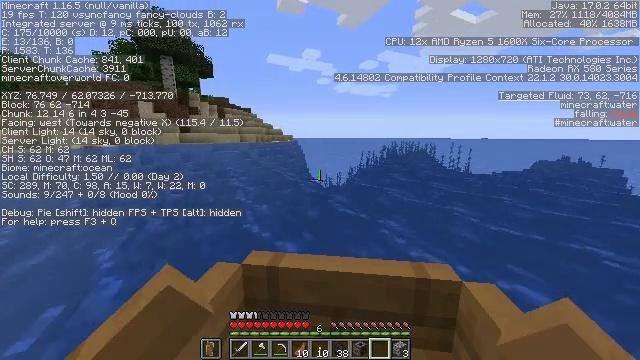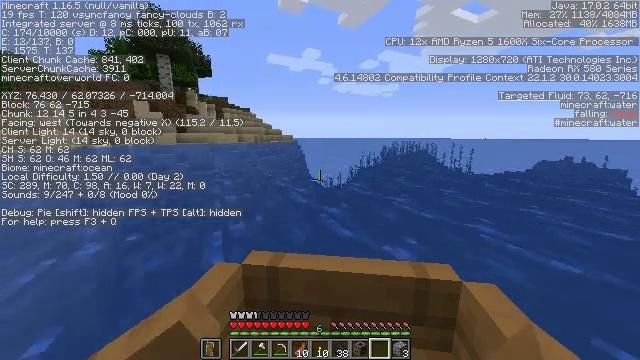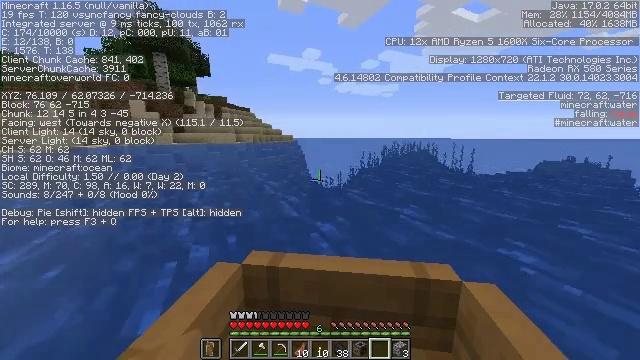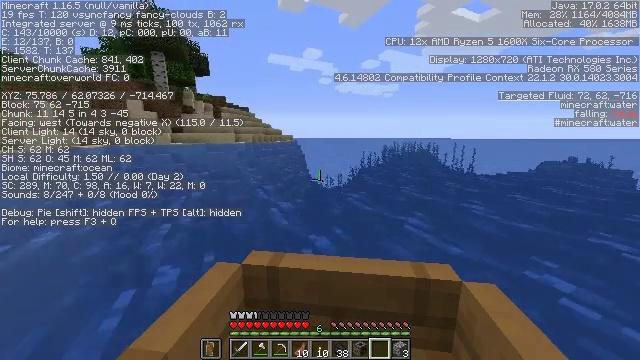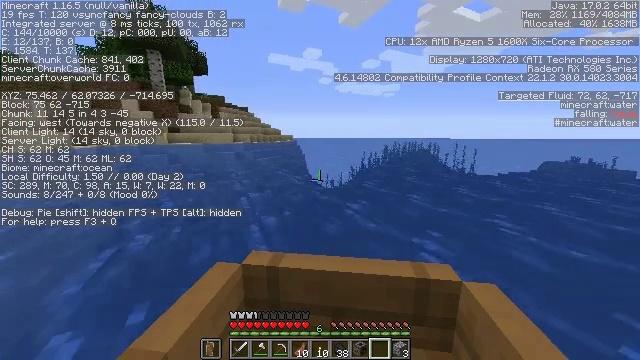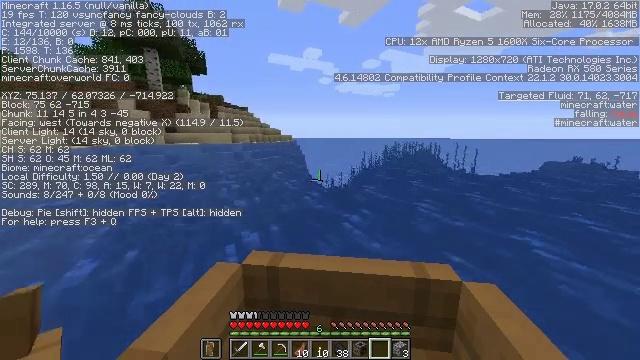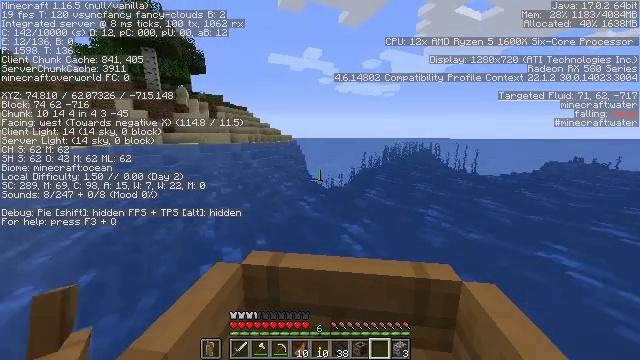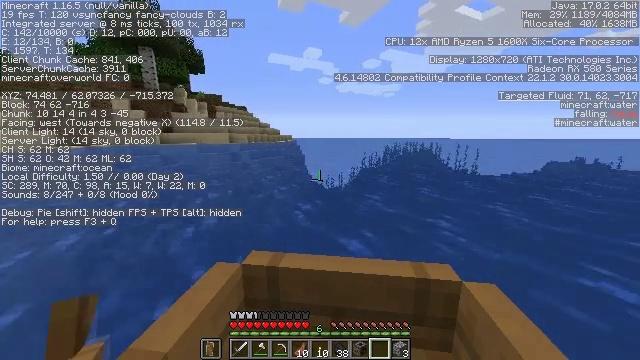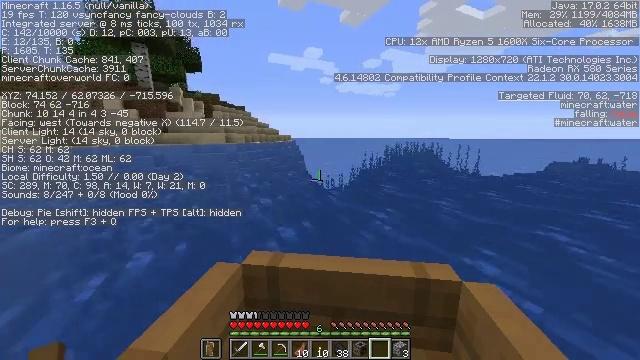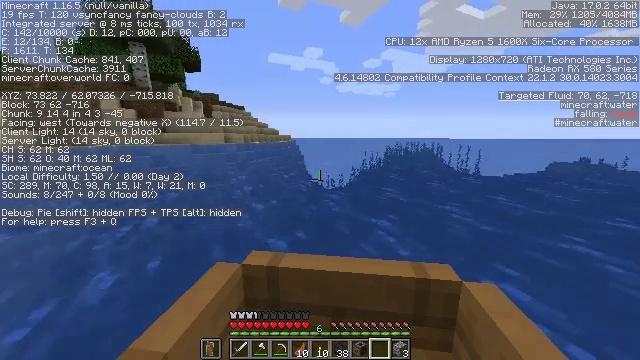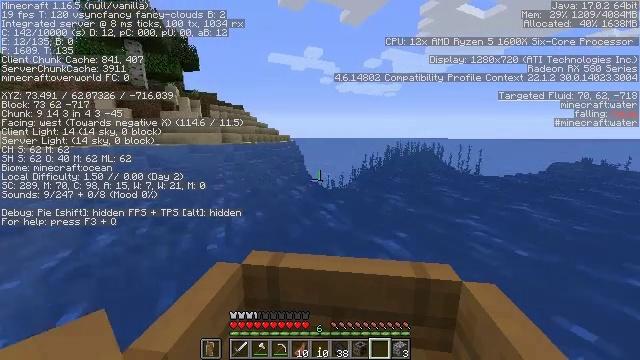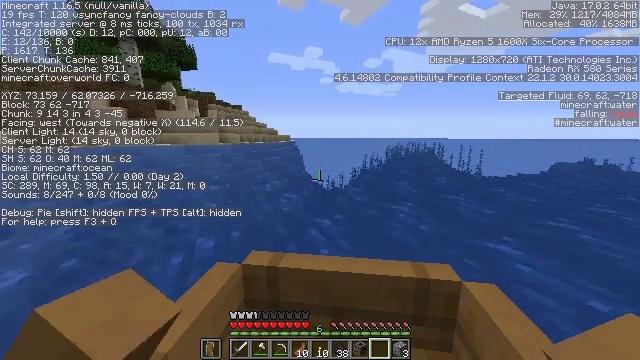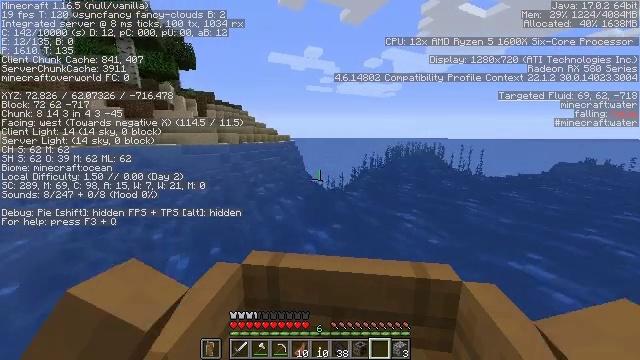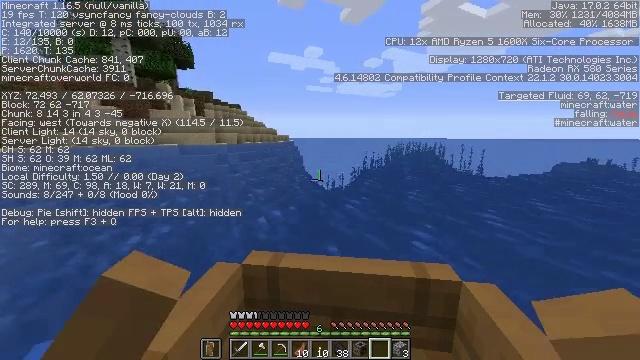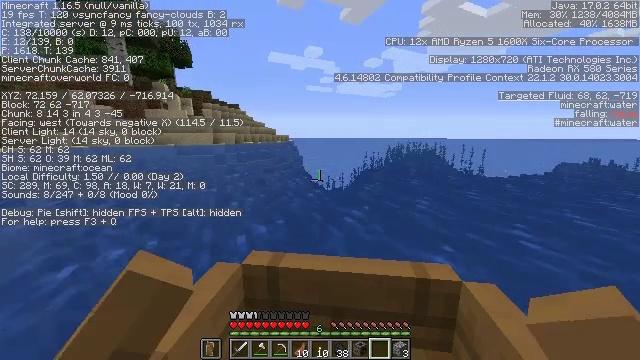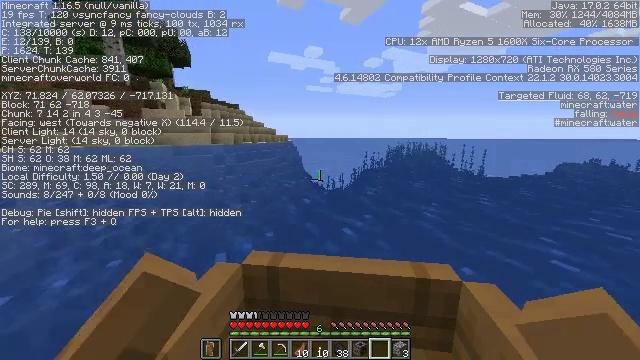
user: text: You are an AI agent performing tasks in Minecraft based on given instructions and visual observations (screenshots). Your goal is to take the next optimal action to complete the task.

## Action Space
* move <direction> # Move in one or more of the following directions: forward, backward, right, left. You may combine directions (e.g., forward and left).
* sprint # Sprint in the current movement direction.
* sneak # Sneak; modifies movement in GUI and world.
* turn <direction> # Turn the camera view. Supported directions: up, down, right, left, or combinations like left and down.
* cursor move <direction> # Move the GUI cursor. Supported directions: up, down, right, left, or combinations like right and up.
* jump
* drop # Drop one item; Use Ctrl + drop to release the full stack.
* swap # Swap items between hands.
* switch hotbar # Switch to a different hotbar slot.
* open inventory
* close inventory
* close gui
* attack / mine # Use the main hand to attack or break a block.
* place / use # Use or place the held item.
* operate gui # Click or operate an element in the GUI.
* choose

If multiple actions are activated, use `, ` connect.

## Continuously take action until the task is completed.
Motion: motion action
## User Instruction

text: Collect sugar cane near water sources.
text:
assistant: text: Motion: move forward
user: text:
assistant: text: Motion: move forward
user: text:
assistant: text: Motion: move forward
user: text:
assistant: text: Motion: move forward
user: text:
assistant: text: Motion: move forward
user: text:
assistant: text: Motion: move forward
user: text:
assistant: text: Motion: move forward
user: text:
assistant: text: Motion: move forward
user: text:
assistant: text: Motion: move forward
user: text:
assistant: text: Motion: move forward
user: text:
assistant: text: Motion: move forward
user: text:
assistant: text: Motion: move forward
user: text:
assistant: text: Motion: move forward
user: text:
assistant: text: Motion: move forward
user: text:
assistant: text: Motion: move forward
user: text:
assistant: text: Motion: move forward
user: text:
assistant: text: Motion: move forward
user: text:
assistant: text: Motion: move forward
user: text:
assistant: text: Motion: move forward
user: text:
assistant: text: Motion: move forward
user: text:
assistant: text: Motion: move forward
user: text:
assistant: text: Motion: move forward
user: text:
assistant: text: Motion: move forward
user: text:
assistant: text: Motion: move forward
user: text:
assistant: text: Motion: move forward
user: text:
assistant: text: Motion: move forward
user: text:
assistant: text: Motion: move forward
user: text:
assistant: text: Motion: move forward
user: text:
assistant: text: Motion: move forward
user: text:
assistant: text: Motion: move forward